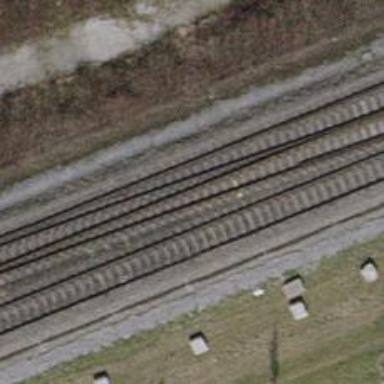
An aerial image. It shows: Railway siding with one electrified track and contact line for powering the train.